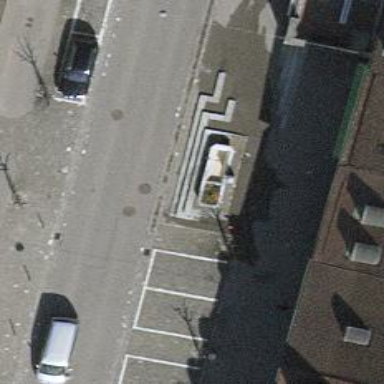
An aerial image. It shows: Fountain.